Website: home-depot
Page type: payment
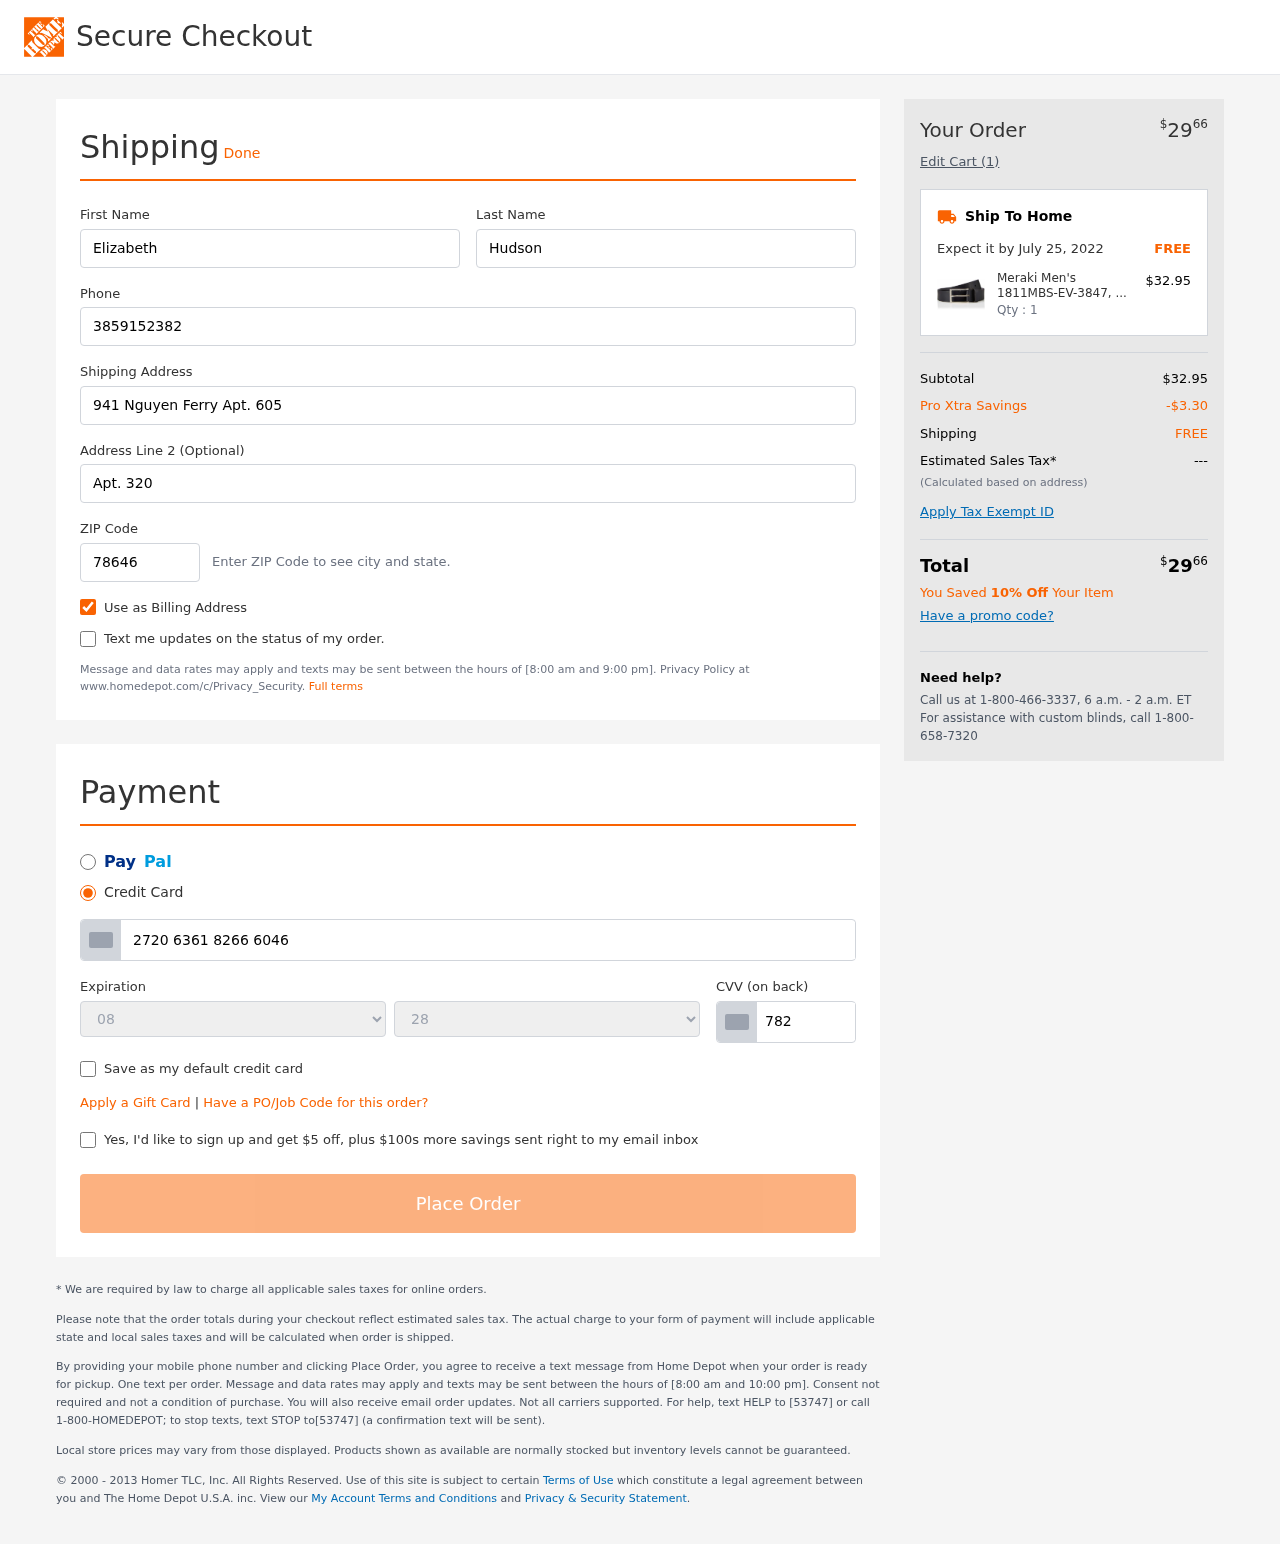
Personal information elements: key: PII_CARD_CVV
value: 782
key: PII_CARD_EXPIRY_MONTH
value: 08
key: PII_CARD_EXPIRY_YEAR
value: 28
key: PII_CARD_NUMBER
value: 2720 6361 8266 6046
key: PII_FIRSTNAME
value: Elizabeth
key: PII_LASTNAME
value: Hudson
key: PII_PHONE
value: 3859152382
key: PII_POSTCODE
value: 78646
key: PII_STREET
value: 941 Nguyen Ferry Apt. 605
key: PII_STREET2
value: Apt. 320
Product elements: key: PRODUCT1_NAME
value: Meraki Men's 1811MBS-EV-3847, Black), X-Large (Size:XL)
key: PRODUCT1_PRICE
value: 32.95
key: PRODUCT1_QUANTITY
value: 1
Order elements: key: ORDER_TOTAL
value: $2966
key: ORDER_NUM_ITEMS
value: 1
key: ORDER_DELIVERY_DATE
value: July 25, 2022
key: ORDER_SUBTOTAL
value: $32.95
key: ORDER_DISCOUNT
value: -$3.30
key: ORDER_SHIPPING_COST
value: FREE